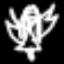
Label: angel